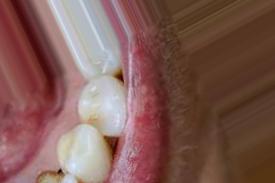
Condition: Tooth Discoloration